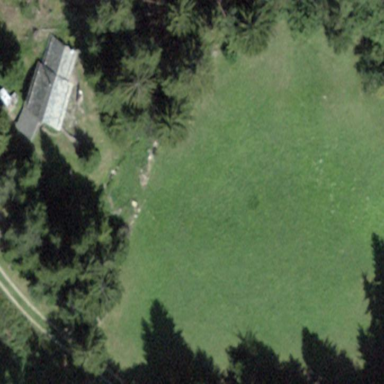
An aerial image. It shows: Area covered with grass.